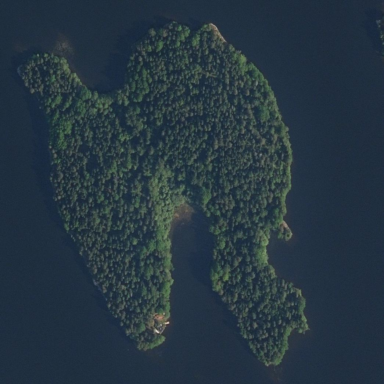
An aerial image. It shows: Islet covered with woodland.